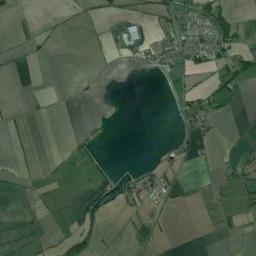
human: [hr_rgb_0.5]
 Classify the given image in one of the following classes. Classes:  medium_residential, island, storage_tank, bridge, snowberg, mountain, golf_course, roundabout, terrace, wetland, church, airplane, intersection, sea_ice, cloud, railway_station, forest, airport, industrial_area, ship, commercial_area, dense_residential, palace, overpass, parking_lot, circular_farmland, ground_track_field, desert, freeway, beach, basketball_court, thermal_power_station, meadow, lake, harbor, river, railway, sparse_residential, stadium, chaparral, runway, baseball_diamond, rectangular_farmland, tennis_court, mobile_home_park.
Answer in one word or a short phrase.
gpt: lake